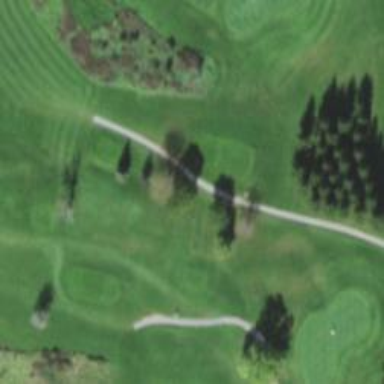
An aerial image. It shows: Golf cartpath that is also road path.